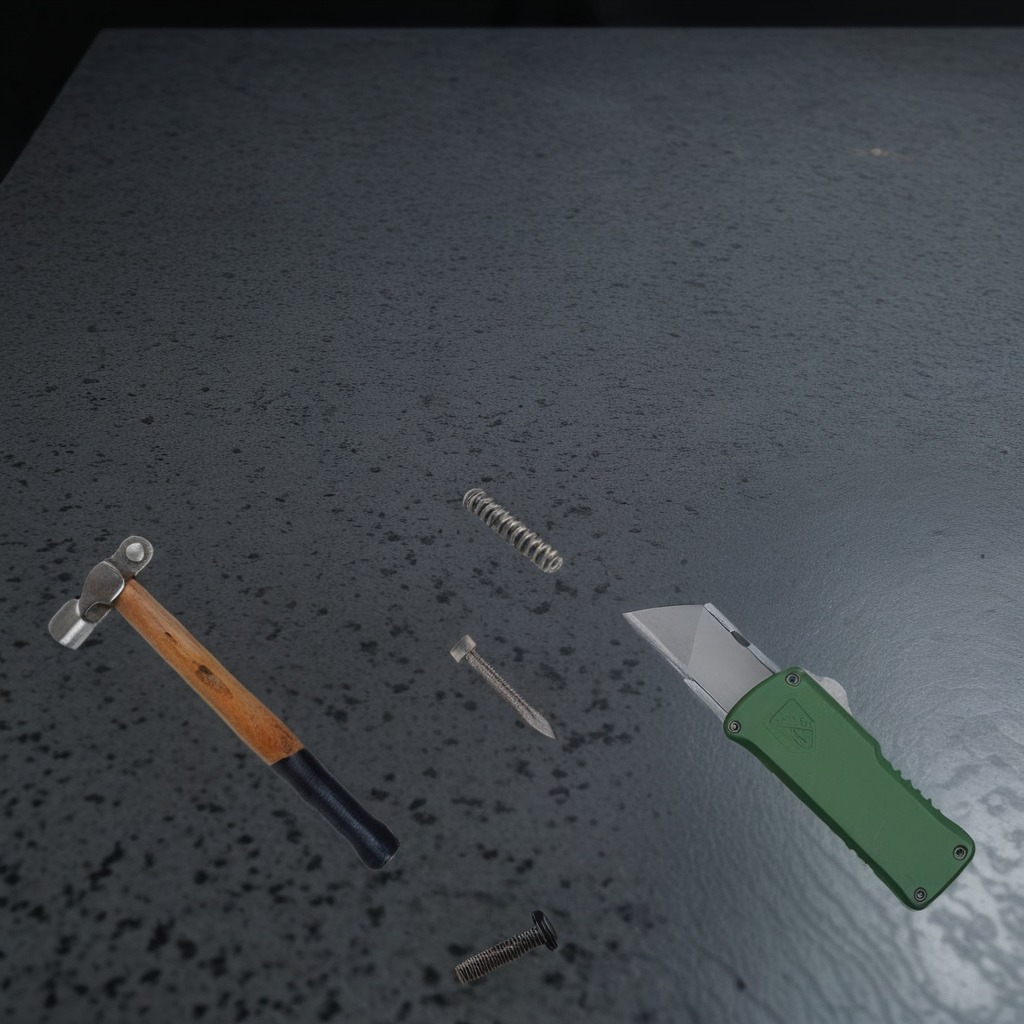
A utility knife, a metal machine screw, an iron nail, a hammer, and a coiled metal spring are lying on the clean granite table inside a workshop at night.